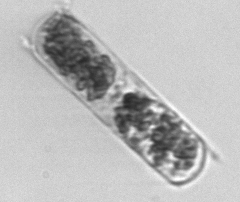
Label: Hemiaulus